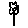
Label: flower